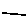
Label: line